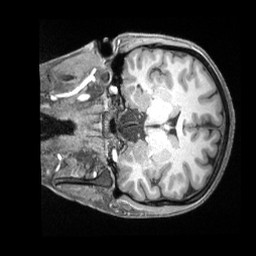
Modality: T1w
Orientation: coronal
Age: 31
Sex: female
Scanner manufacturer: siemens
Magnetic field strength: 3 T
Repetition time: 2.4 s
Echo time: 0.00226 s